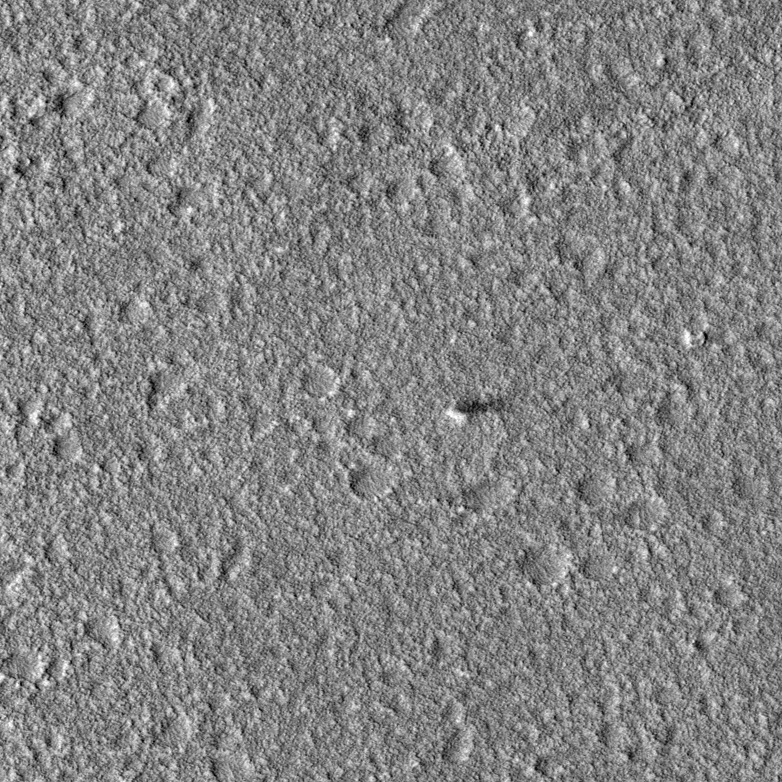
Label: dustdevil